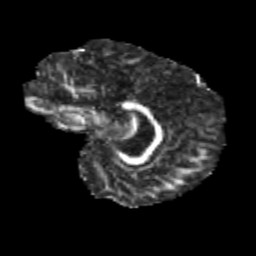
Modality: FA
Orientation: sagittal
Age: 10
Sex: male
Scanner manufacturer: siemens
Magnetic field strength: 3 T
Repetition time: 3.8 s
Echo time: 0.07 s